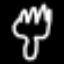
Label: fork